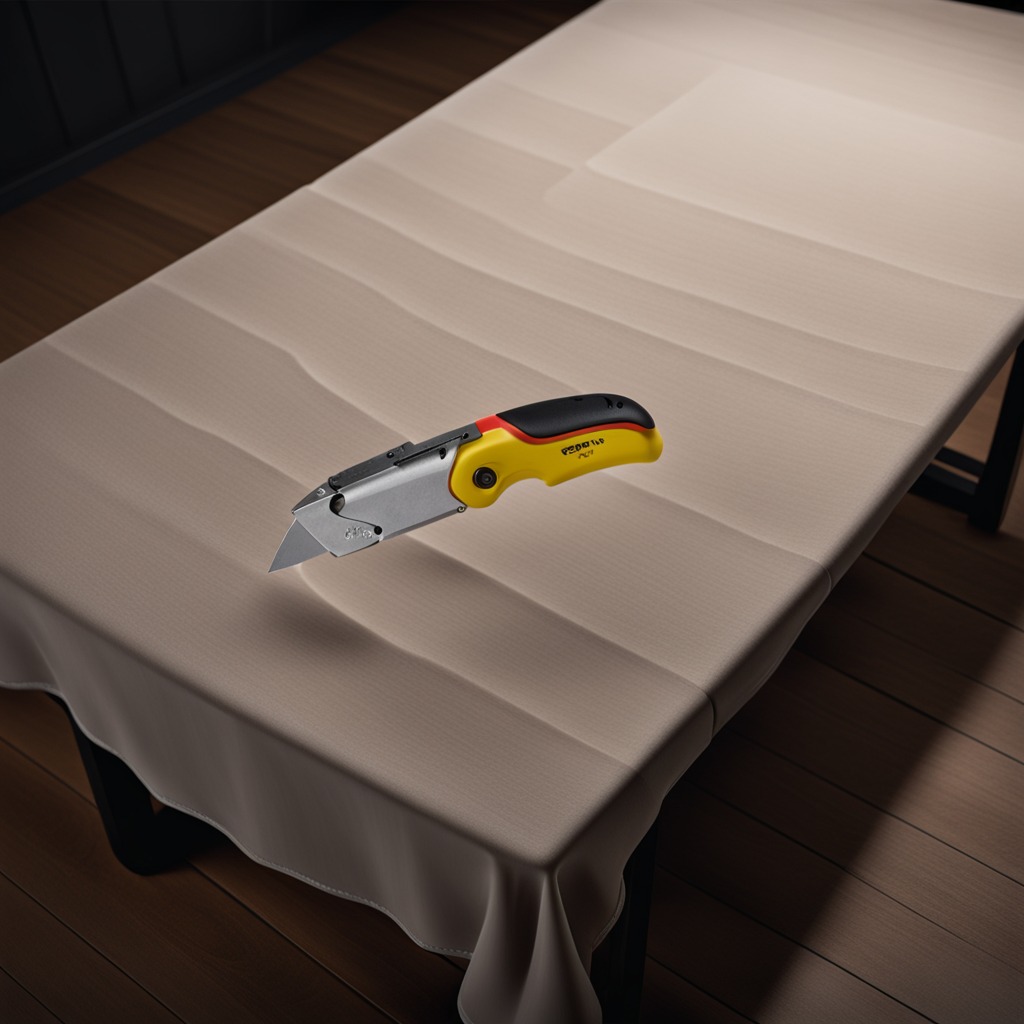
A utility knife is lying on a wooden table inside a workshop at night.